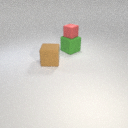
large green rubber cube behind large brown rubber cube